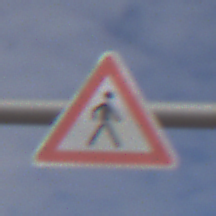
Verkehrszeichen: FussgaengerLinks
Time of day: Midday
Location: Outdoor (Nature)
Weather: PartlyCloudy
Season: NotSpecified
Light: Natural